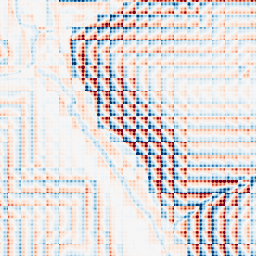
Category: wavelet
Decomposition family: wavelet_biorthogonal
Decomposition parameters: wavelet: bior1.3
level: 4
Upsampling method: sinc_blackman
Upsampling parameters: scale: 8
kernel_size: 8
Upsampling scale: 8